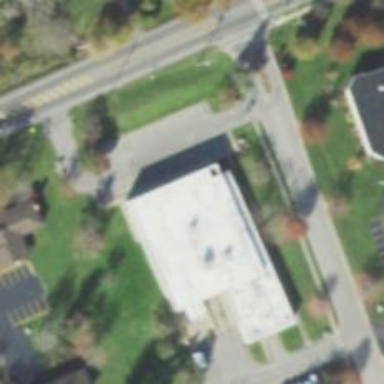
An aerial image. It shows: Post office.